Aerial crown-view tile of a tropical tree (Barro Colorado Island, Panama), acquired 20240918:
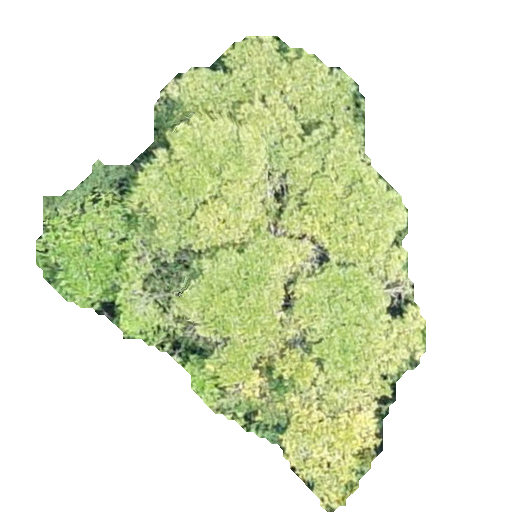
Species: Genipa americana
GBIF accepted scientific name: Genipa americana
Crown area: 165.091 m²